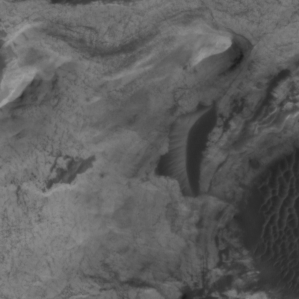
Label: non_frost